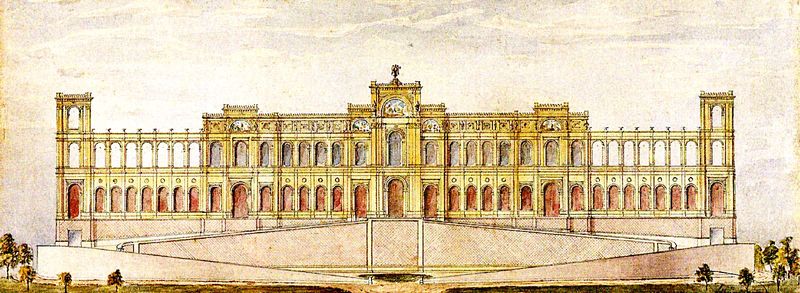
Titel: Entwurf zum Maximilianeum in München
Künstler: Friedrich Bürklein
Institution: München, Historisches Stadtmuseum
Schlagwörter: himmel, bäume, gelb, fenster, zeichnung, gebäude, park, rot, schloss, fassade, treppen, aufgang, gross, etagen, bauzeichnung, breite